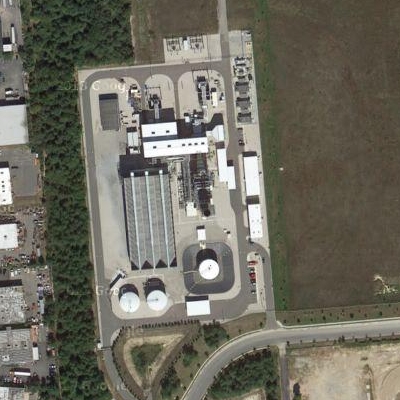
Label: Industry